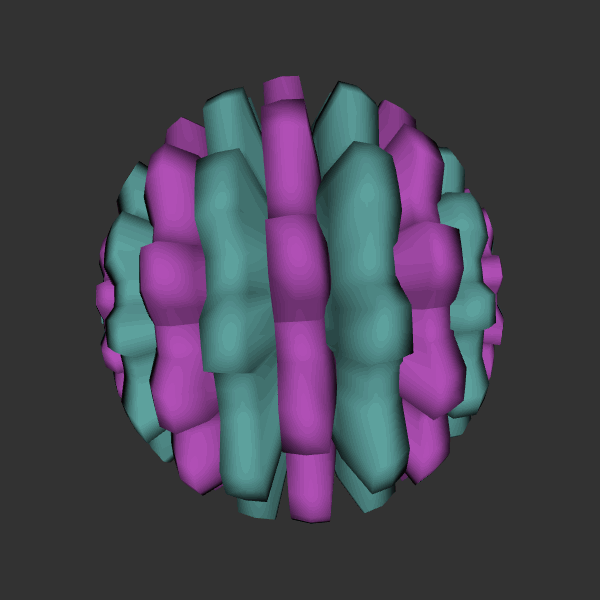
Background: dark